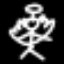
Label: angel